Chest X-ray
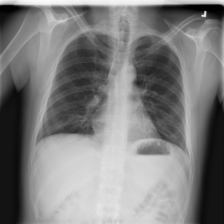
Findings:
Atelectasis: negative
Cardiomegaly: negative
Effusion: negative
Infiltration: positive
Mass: negative
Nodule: negative
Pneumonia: negative
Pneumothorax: negative
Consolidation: negative
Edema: negative
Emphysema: negative
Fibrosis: negative
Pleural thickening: negative
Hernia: negative